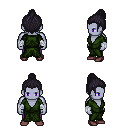
a pixel art fantasy rpg character, male body template, dark elf, purple skin, green robe, magenta pants, raven short topknot hairstyle, white cloth bandages, maroon shoes, four views (front, back, left, right), 2x2 character sprite sheet, small pixel art, hard edges, no anti-aliasing